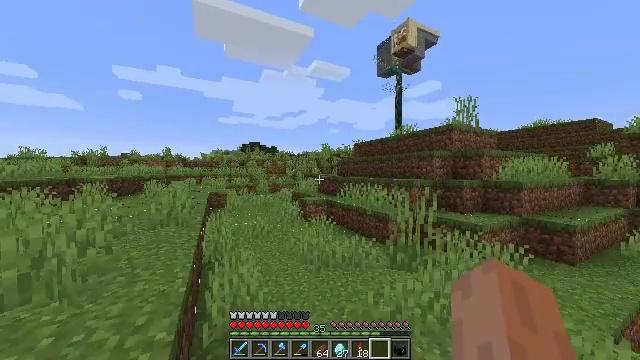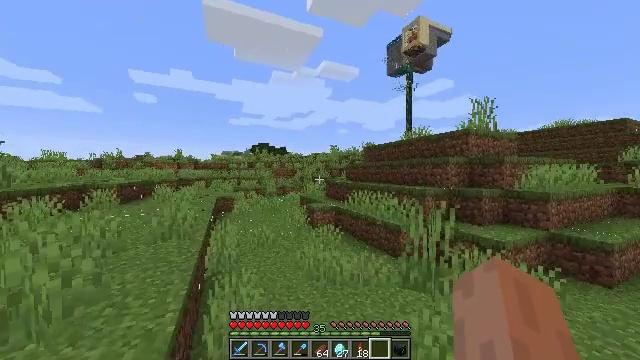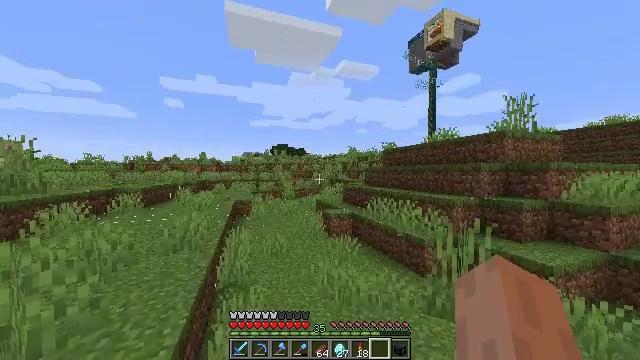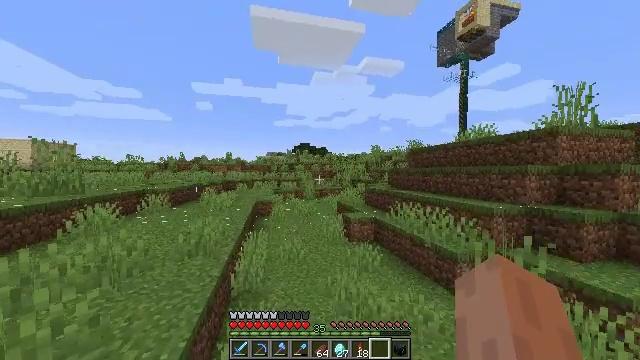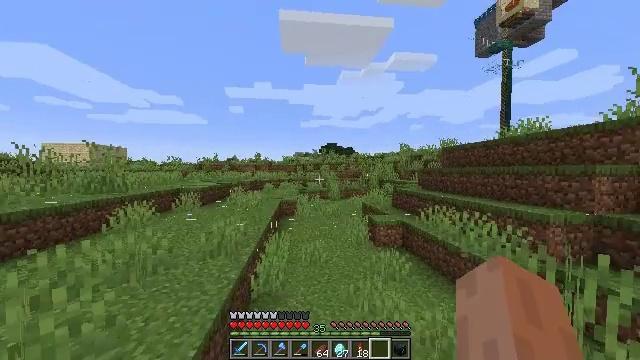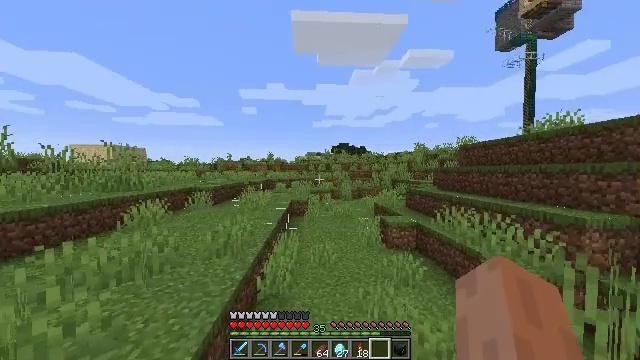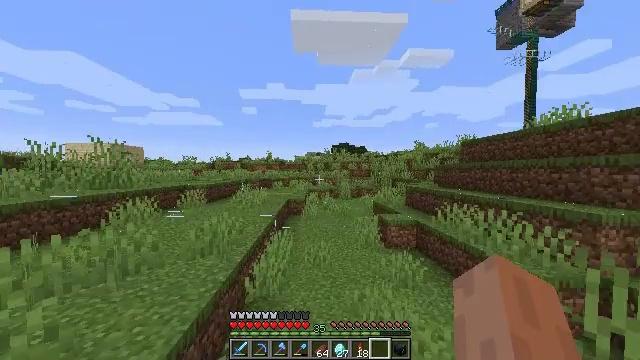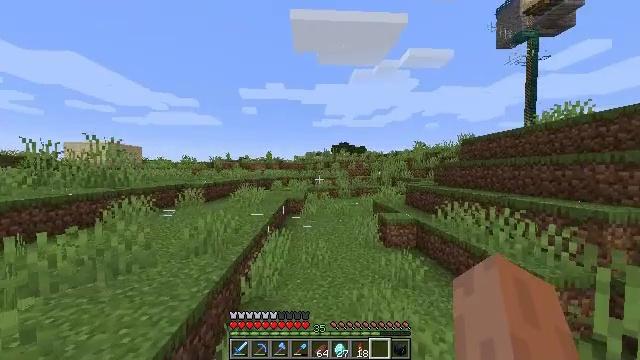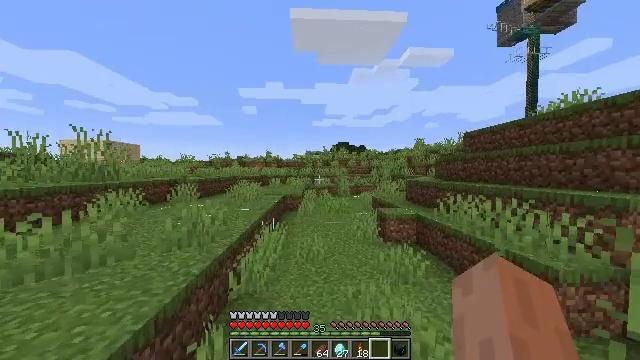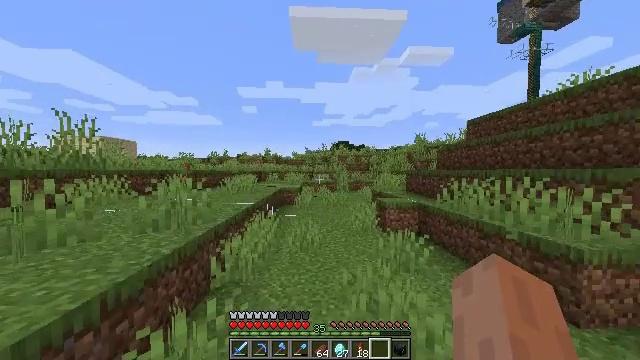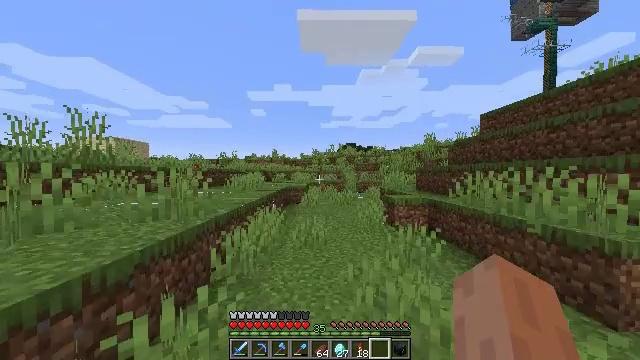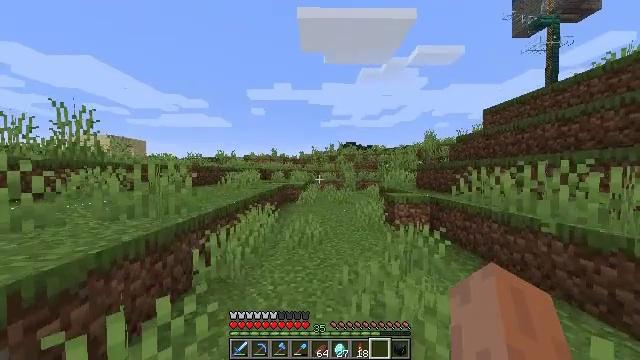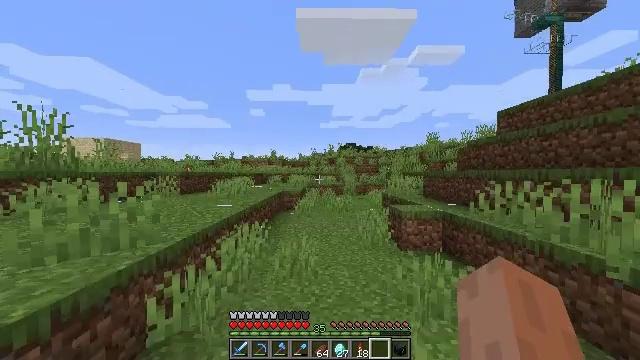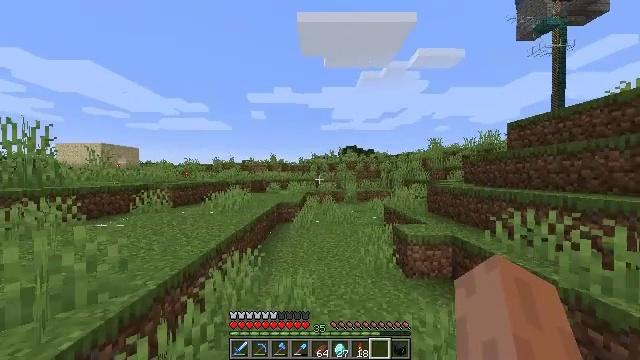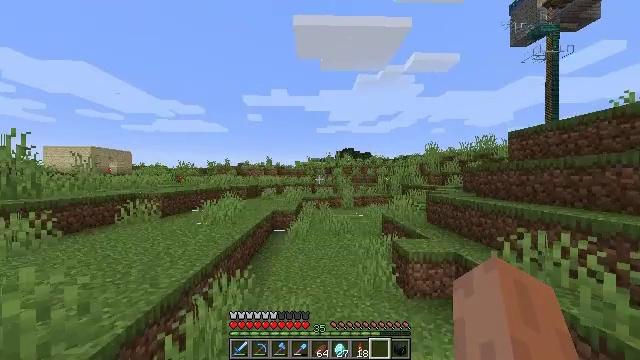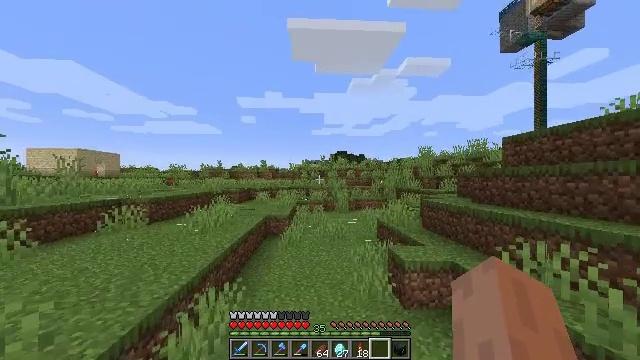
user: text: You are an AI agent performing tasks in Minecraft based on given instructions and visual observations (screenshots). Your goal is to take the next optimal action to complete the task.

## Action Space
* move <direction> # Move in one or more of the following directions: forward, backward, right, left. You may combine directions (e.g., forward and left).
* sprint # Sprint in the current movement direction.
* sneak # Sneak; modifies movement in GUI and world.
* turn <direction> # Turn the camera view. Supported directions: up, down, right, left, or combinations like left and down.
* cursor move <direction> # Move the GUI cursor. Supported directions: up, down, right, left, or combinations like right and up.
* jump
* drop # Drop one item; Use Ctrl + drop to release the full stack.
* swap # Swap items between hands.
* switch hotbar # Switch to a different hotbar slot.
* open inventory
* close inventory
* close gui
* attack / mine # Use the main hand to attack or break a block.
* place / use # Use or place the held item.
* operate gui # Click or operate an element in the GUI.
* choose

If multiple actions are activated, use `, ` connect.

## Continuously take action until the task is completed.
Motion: motion action
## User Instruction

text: Left click on the ender chest to mine.
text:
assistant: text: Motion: move forward, sprint, turn left, jump
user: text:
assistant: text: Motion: move forward, sprint, turn left, jump
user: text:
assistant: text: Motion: move forward, sprint, turn left
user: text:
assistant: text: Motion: move forward, sprint, turn left
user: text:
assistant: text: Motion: move forward, sprint, turn left
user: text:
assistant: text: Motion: move forward, sprint
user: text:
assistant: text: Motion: move forward, sprint
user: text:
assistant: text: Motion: move forward, sprint
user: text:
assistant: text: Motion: move forward, sprint
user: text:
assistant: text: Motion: move forward, sprint, turn left
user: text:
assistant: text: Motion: move forward, sprint
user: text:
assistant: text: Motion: move forward, sprint, jump
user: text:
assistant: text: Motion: move forward, sprint, jump
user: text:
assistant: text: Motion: move forward, sprint, jump
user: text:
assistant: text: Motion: move forward, sprint, turn right, jump
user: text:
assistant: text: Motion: move forward, sprint, turn right
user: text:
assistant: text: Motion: move forward, sprint
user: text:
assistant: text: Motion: move forward, sprint, jump
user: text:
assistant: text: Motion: move forward, sprint, jump
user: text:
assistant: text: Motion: move forward, sprint, jump
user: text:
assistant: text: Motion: move forward, sprint, turn right, jump
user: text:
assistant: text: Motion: move forward, sprint
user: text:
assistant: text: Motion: move forward, sprint, turn right
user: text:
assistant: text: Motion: move forward, sprint, turn right
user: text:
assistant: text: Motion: move forward, sprint, turn right
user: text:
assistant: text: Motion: move forward, sprint
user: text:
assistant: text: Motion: move forward, sprint
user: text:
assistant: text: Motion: move forward, sprint
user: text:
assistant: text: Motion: move forward, sprint
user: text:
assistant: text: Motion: move forward, sprint, turn right